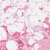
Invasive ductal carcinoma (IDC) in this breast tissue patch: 0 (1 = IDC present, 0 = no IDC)